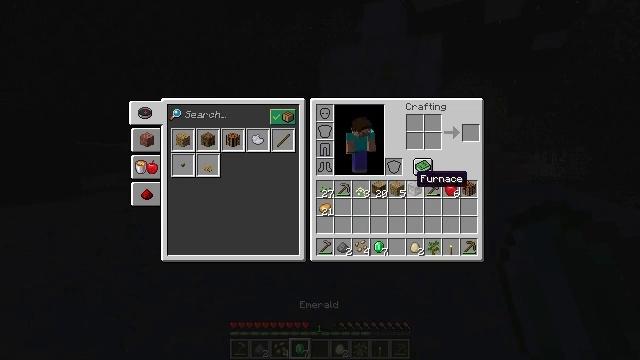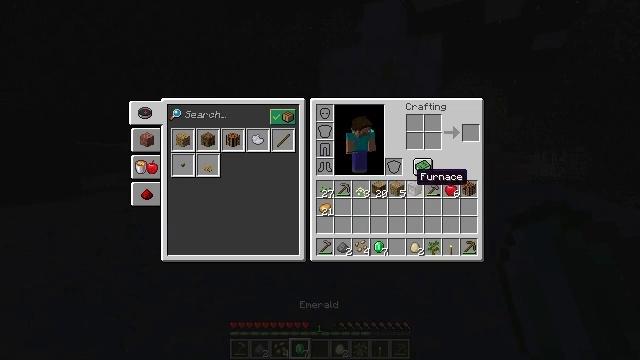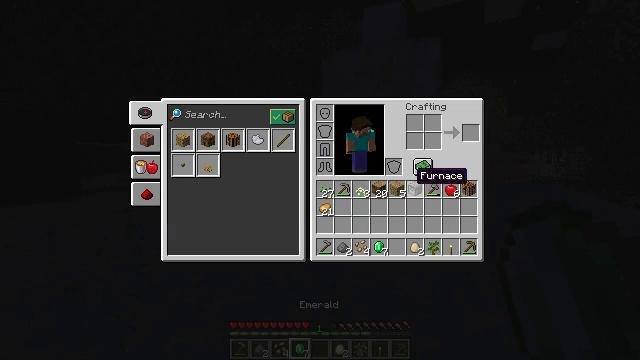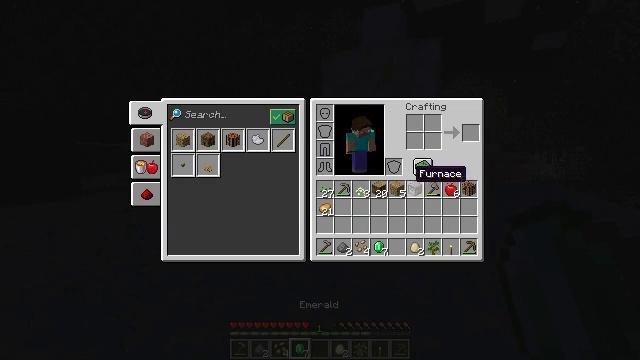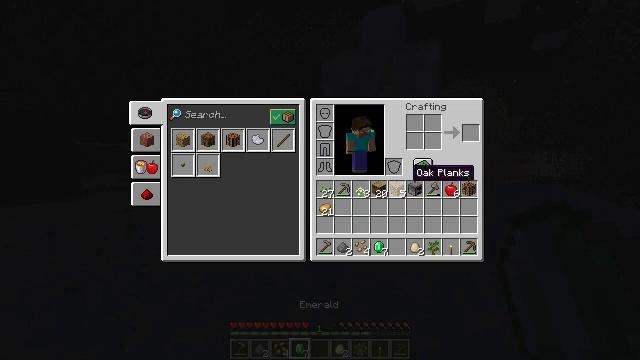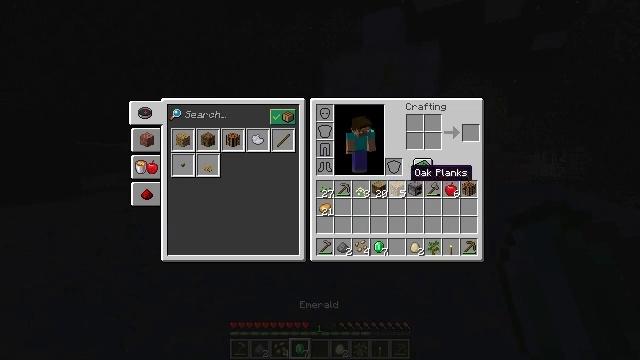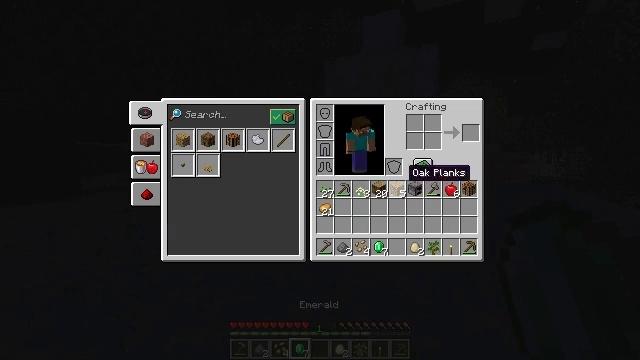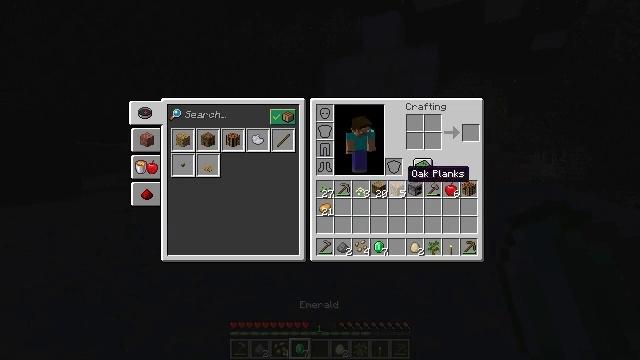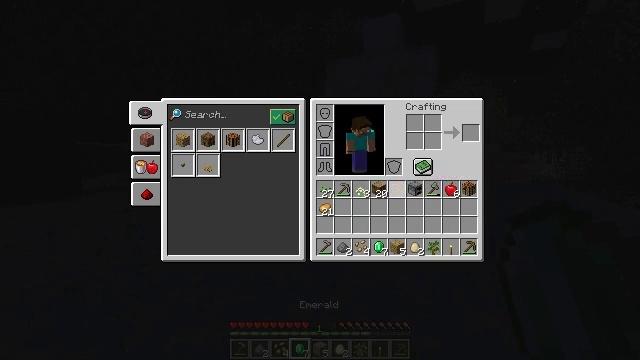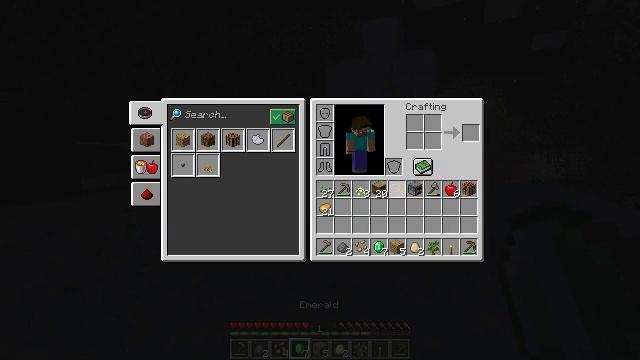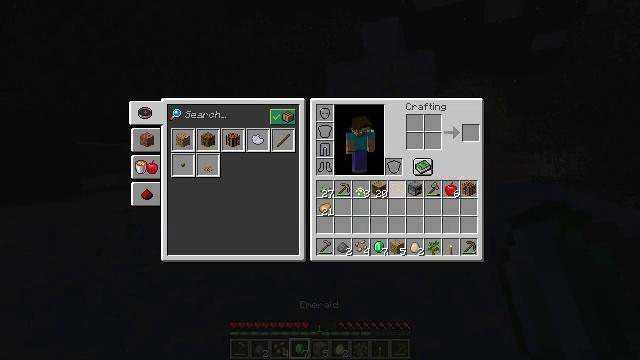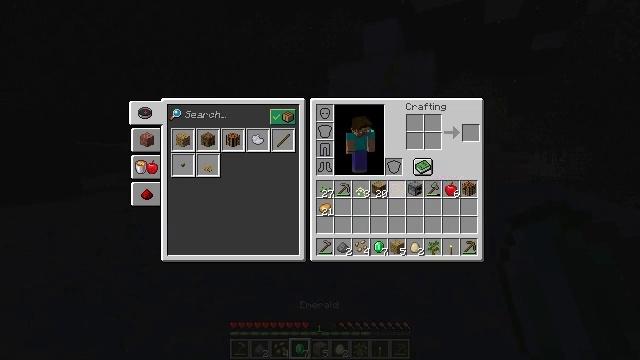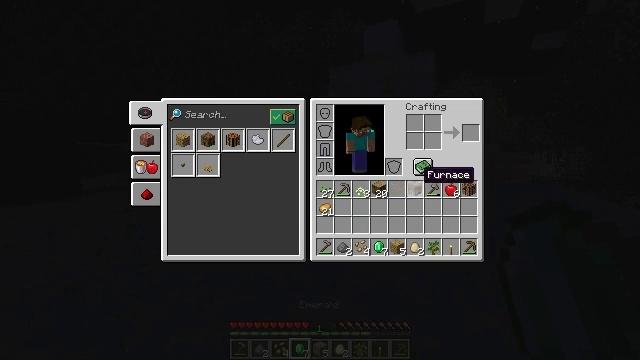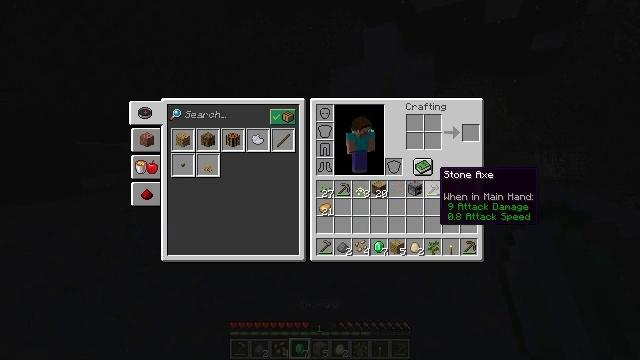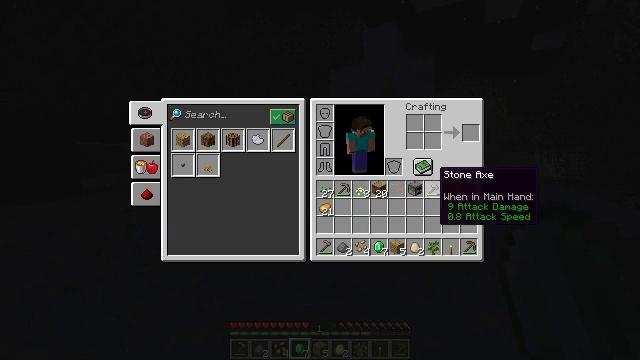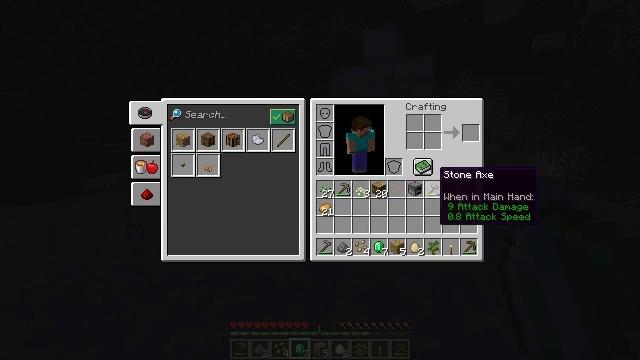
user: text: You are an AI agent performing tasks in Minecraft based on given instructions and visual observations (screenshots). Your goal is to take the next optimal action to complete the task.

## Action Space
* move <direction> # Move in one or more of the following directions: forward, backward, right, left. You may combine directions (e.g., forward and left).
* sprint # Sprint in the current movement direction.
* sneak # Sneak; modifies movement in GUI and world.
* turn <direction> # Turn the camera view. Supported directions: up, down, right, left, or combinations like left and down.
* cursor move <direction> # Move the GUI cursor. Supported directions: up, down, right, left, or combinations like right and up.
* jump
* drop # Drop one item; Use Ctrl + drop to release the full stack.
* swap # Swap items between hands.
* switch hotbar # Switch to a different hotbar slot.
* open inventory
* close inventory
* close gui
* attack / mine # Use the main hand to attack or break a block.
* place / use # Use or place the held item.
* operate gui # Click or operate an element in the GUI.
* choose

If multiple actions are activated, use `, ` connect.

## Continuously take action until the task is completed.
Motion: motion action
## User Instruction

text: Remove an emerald from the inventory.
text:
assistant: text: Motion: sneak
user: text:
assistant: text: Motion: sneak
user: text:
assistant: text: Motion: sneak
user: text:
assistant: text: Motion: sneak
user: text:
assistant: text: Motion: sneak
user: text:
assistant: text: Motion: sneak
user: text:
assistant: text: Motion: sneak
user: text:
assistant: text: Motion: sneak, operate gui
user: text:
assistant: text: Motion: sneak, operate gui
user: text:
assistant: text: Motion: sneak, operate gui
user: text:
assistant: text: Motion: sneak
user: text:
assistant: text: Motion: sneak, cursor move right
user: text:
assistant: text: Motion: sneak, cursor move right
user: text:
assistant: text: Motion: sneak
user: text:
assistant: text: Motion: sneak
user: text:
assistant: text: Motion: no_op
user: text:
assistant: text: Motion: no_op
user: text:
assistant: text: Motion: no_op
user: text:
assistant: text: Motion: switch to hotbar 1
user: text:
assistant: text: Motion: switch to hotbar 1
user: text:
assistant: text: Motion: switch to hotbar 1
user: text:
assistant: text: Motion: switch to hotbar 1
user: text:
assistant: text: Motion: cursor move left
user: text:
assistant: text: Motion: cursor move left
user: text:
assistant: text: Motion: cursor move left
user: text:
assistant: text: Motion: no_op
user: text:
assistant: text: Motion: no_op
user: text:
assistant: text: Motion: cursor move left
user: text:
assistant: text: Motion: cursor move left
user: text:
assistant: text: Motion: no_op